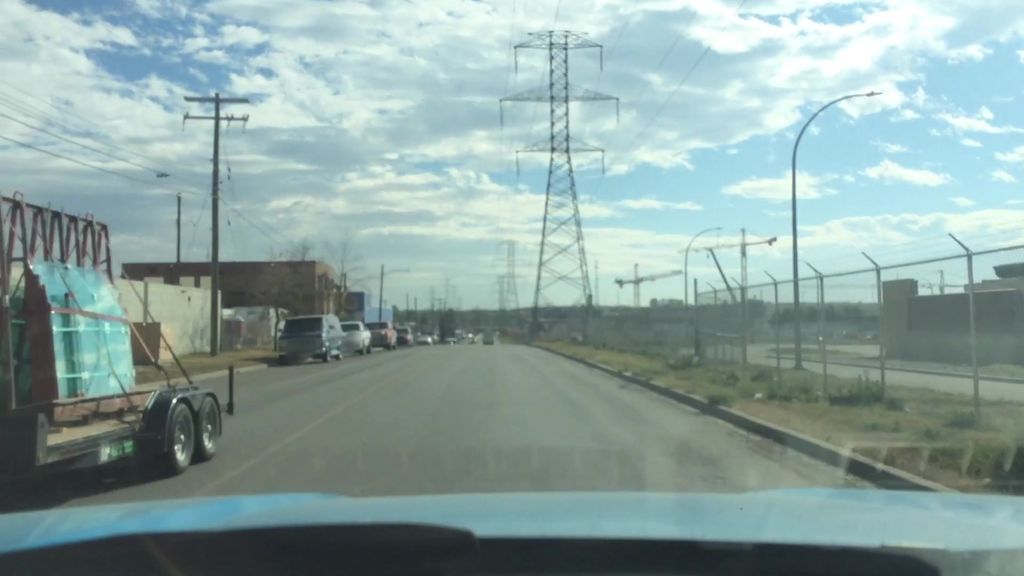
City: calgary